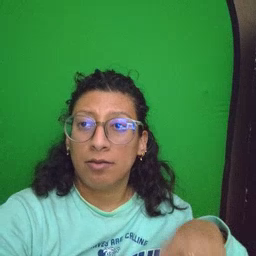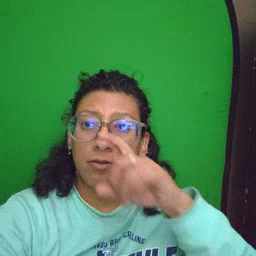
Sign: doll